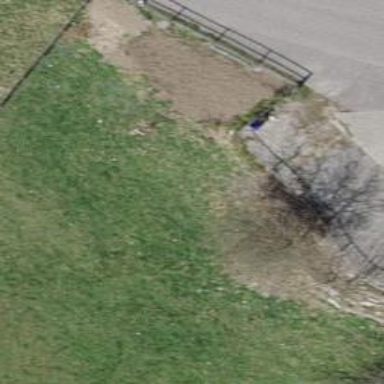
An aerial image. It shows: Fence is in the image.